Question: I am trying to make a Segmented Control that can change between Metric and US units, but the app crashes with NSUnknownKeyException every time the class is accessed. I am tried many solutions here on SO, but none works. I checked my outlet lists, uninstall and reinstall my app on the simulator, clean the project but nothing work out.
This is my .h file:
'''
#import <UIKit/UIKit.h>
@interface SettingsController : UIViewController{
IBOutlet UISegmentedControl *unitControl;
}
- (IBAction)unit:(id)sender;
@end
'''
and my .m file:
'''
#import "SettingsController.h"
#import "ViewController.h"
@interface SettingsController ()
@end
@implementation SettingsController
-(IBAction)unit:(id)sender{
ViewController *viewController = [[ViewController alloc]initWithNibName:@"ViewController" bundle:nil];
if([sender selectedSegmentIndex] == 0){
viewController.metric = YES;
}
if([sender selectedSegmentIndex] == 1){
viewController.metric = NO;
}
[viewController setUnits];
}
- (void)viewDidLoad {
[super viewDidLoad];
// Do any additional setup after loading the view.
}
- (void)didReceiveMemoryWarning {
[super didReceiveMemoryWarning];
// Dispose of any resources that can be recreated.
}
'''
I have tried commenting away all the code in unit:sender but the app still crashes with the same error. Also, when I remove the IBOutlet reference, the app crashes with another exception NSInvalidArgumentException unrecognized selector sent to instance 0x7ff04bf39510

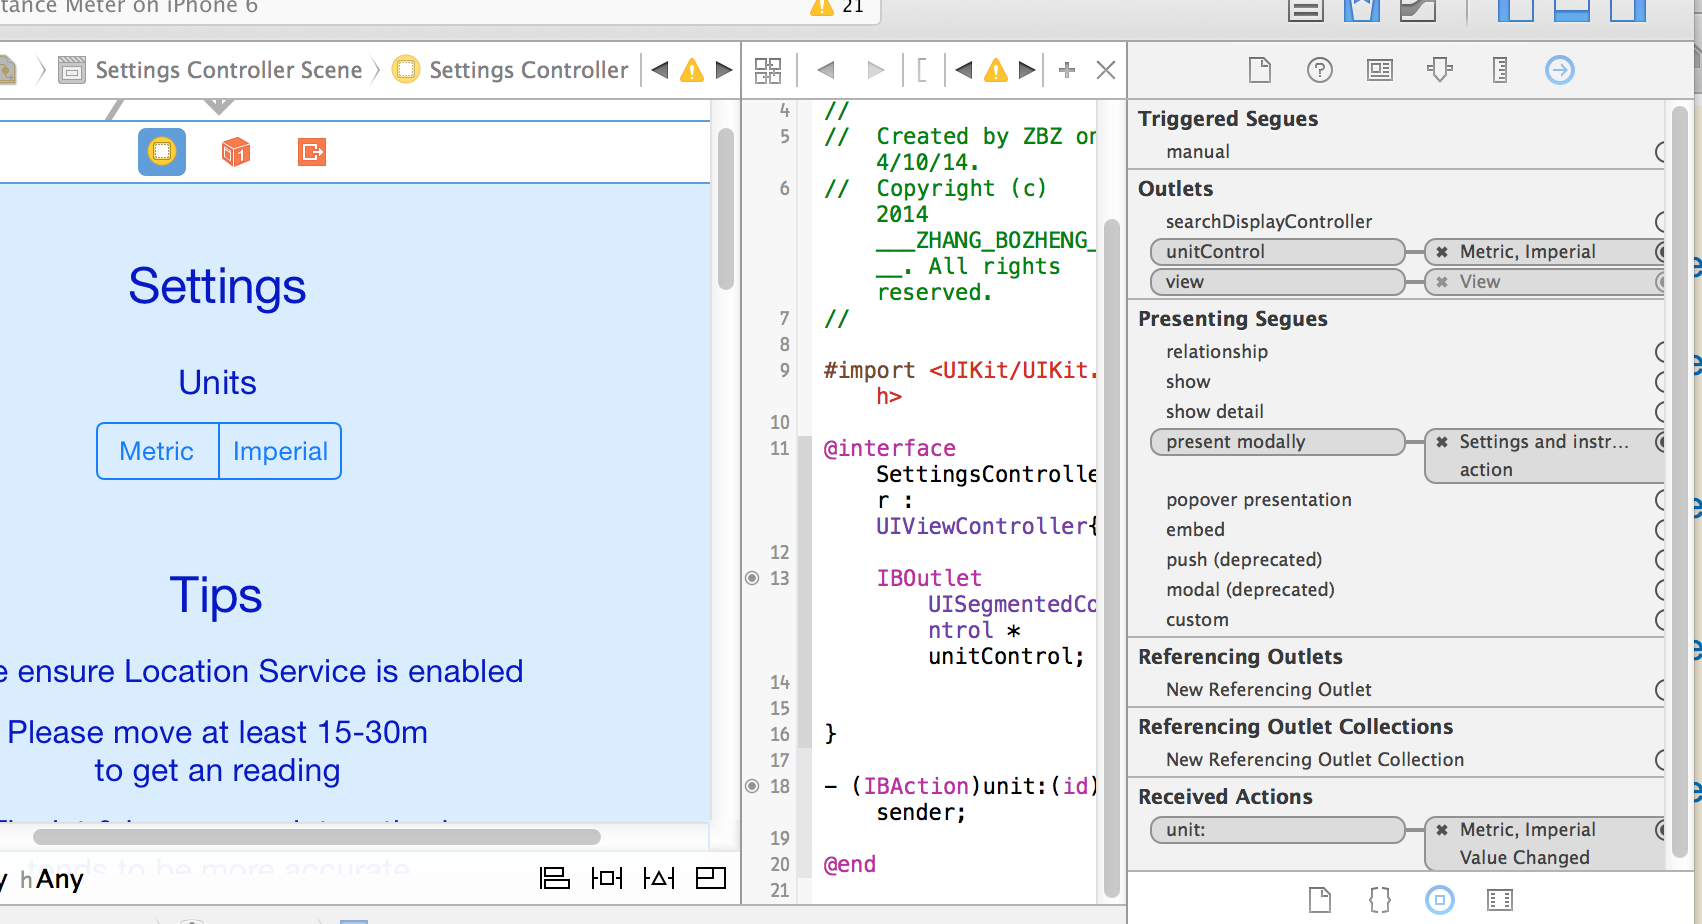
Answer: These errors are common when there are missing connections, I just did a single view project, copy-pasted your code (you're missing @end at the end of implementation but I think you just forgot to paste it here) connected IBOutlets and IBActions (commented the inside of the unit code) and it worked flawlessy.